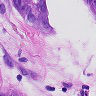
Metastatic tissue present: yes